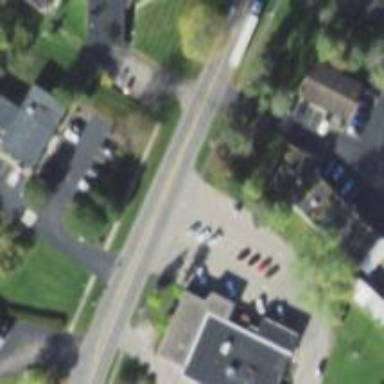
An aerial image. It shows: Unmarked crossing on the road.